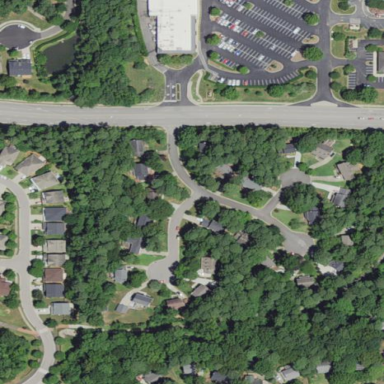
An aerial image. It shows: Residential area within neighborhood.